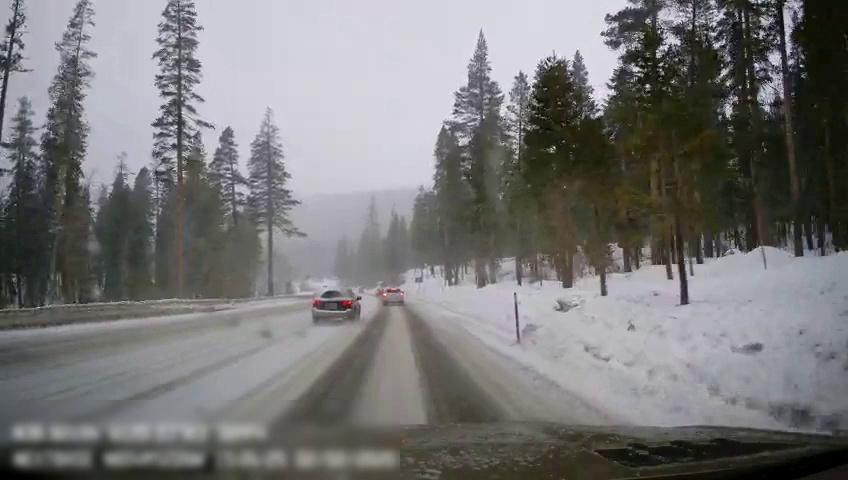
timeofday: Day
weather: Snowy
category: Drivable Space
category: Vehicles | SUV
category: Vehicles | SUV